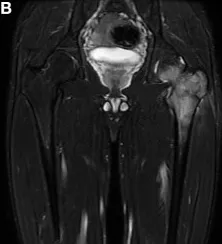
Radiological images of the pelvis. A coronal fat-saturated T2-weighted MRI image of the pelvis (B) demonstrated a heterogeneously high signal lesion in the left proximal femur that was limited in the medullary cavity without extraosseous extension.
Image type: radiology (mri)